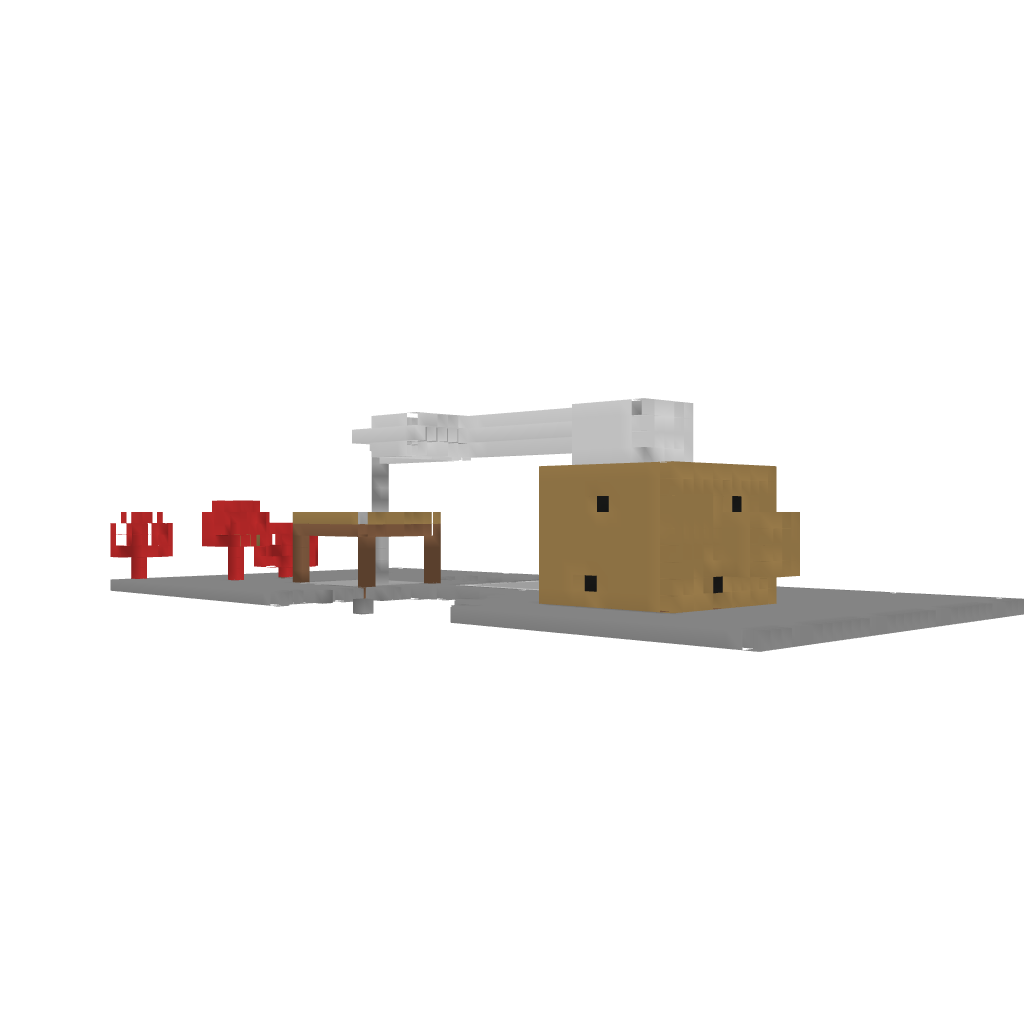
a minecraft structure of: home top